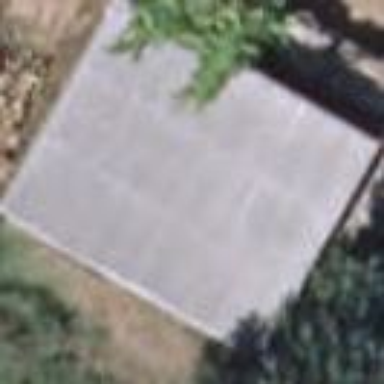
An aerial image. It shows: Shed.